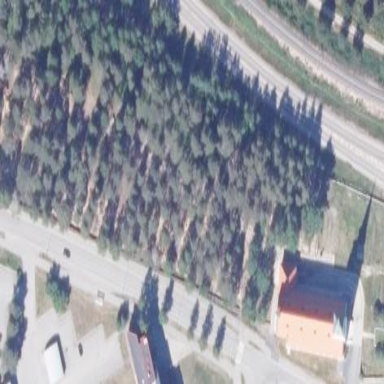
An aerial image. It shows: Cemetery.